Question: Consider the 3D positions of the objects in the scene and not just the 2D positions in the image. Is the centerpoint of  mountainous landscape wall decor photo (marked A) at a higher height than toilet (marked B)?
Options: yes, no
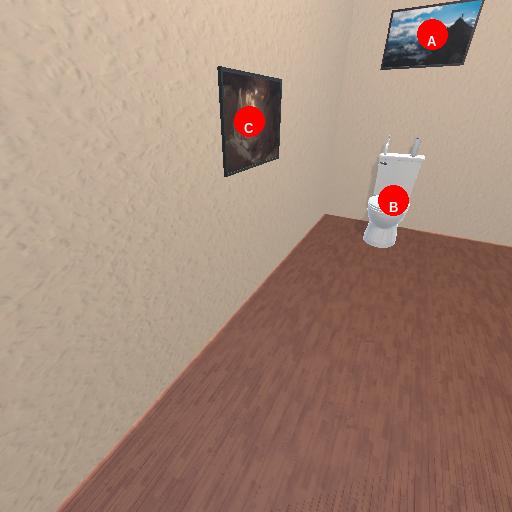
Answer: yes